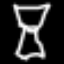
Label: hourglass